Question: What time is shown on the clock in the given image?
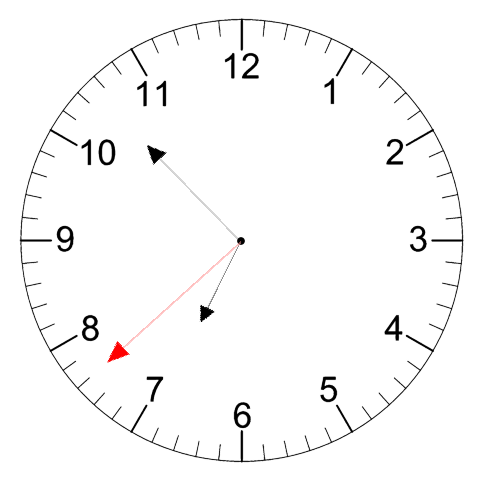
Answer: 06:52:38